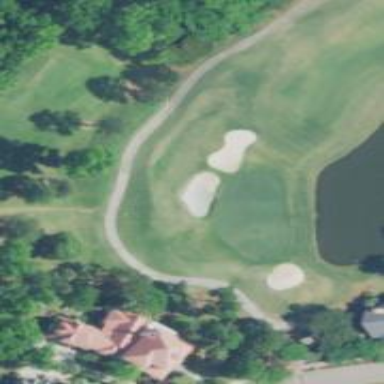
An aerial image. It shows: View of golf hole.